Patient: sex M, age 21
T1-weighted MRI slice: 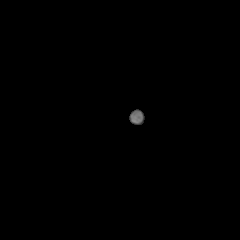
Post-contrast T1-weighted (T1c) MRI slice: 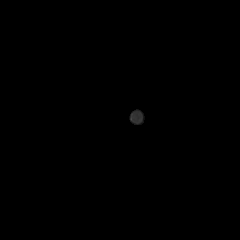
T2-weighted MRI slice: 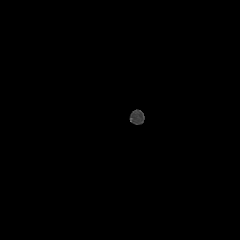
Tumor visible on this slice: no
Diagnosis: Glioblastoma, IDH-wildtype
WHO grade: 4